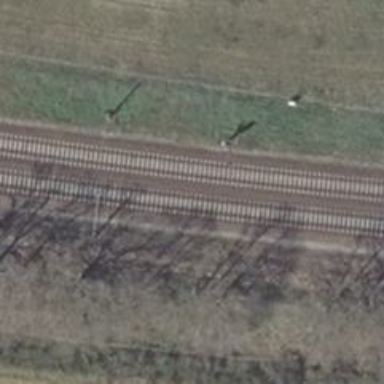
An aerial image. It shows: Railway signal.